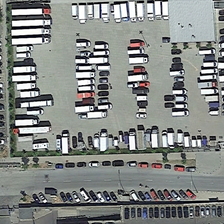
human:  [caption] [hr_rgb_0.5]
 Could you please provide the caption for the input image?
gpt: there are many cars parked along the road .

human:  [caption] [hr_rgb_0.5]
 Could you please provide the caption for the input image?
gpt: there are many cars parked along the road .

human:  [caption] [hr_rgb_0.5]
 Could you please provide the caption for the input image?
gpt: many trucks parked in the parking lot .

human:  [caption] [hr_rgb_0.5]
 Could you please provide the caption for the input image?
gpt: many trucks parked in the parking lot .

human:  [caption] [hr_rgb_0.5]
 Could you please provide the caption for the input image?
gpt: many trucks parked in the parking lot .